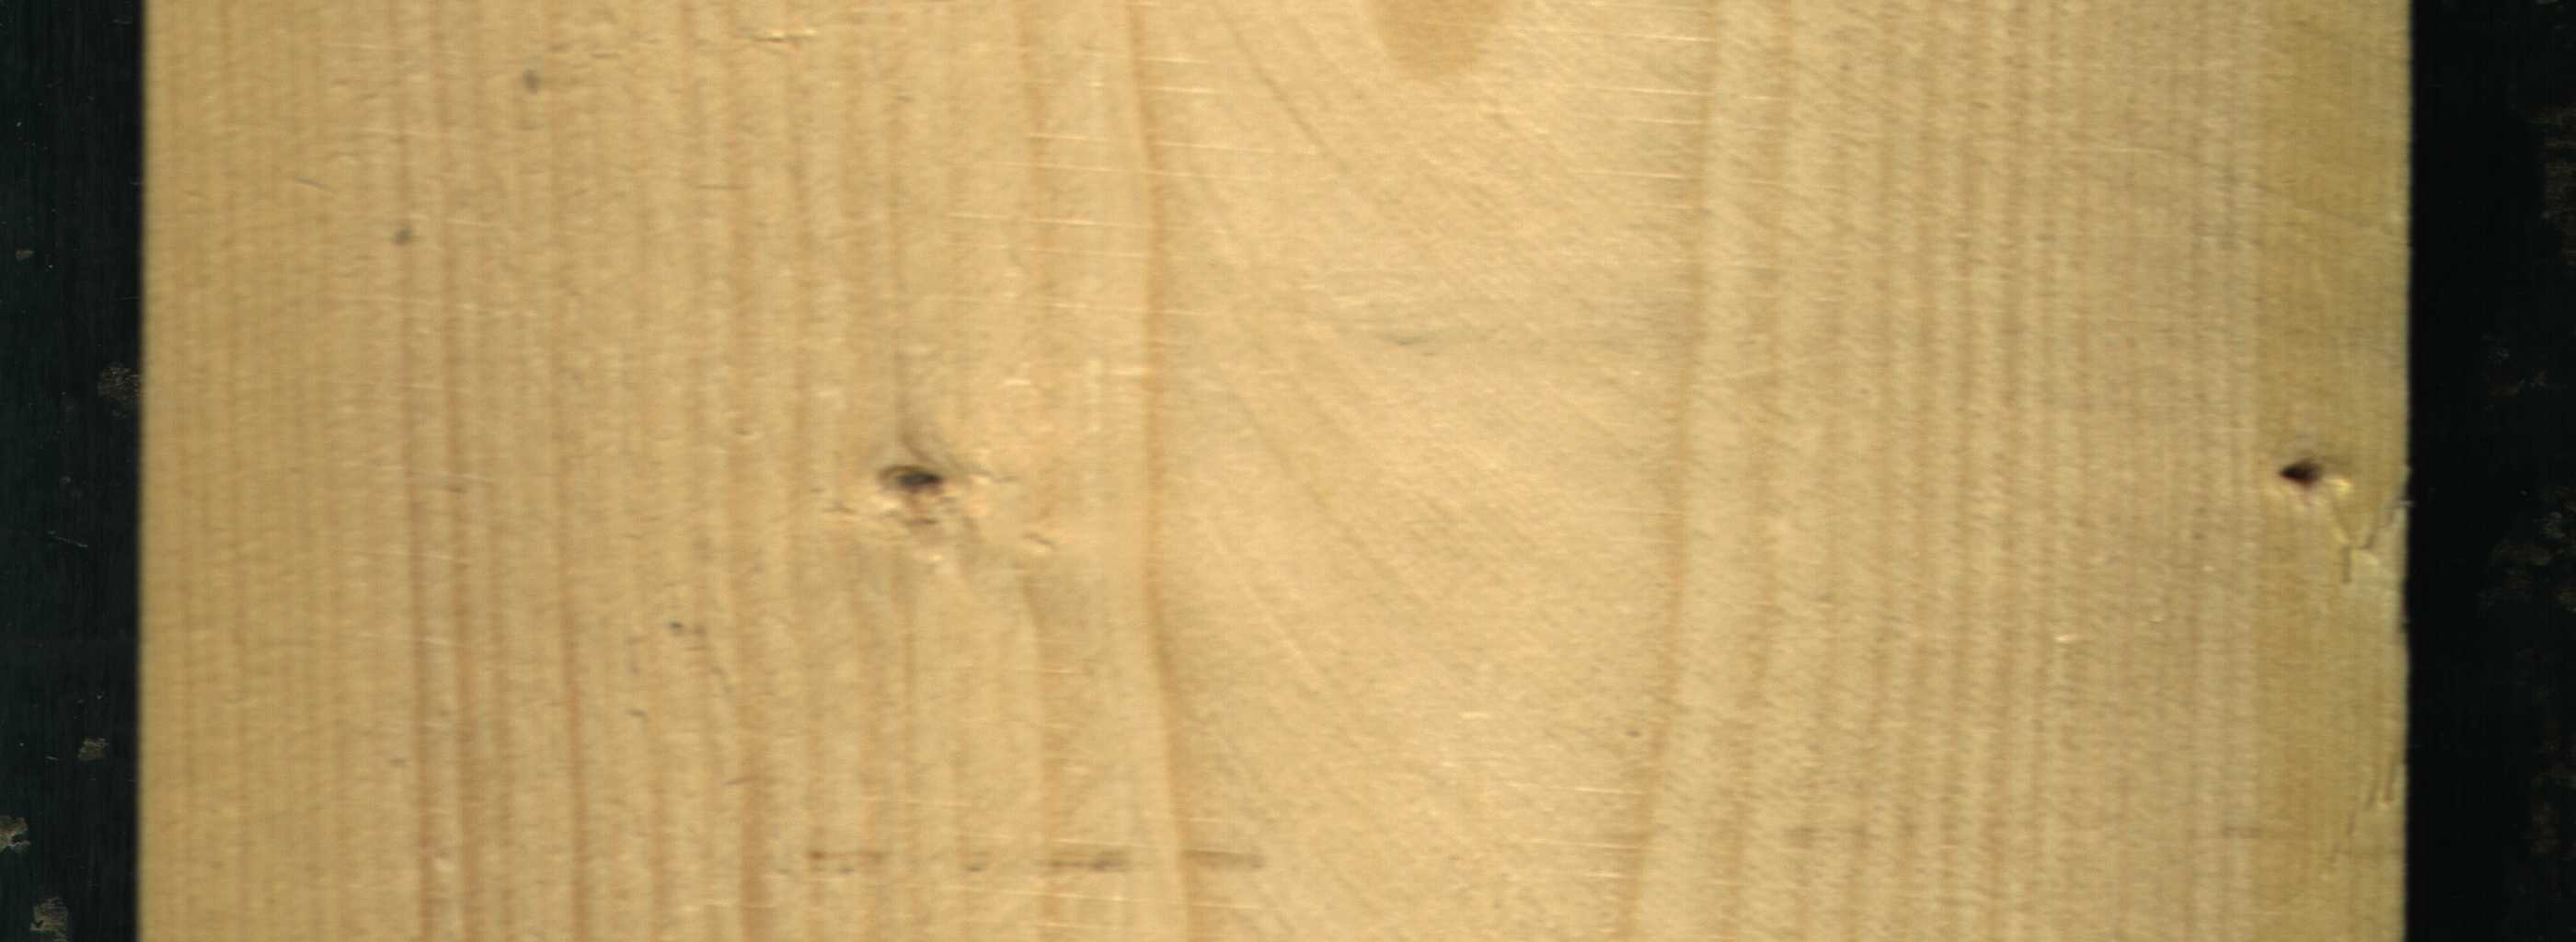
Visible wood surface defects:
Dead_Knot
Live_Knot